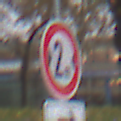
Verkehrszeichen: TatsaechlicheBreite2
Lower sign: RichtungsangabeDurchPfeile5
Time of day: MorningAfternoon
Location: Outdoor (Nature)
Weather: Overcast
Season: Autumn
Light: Natural